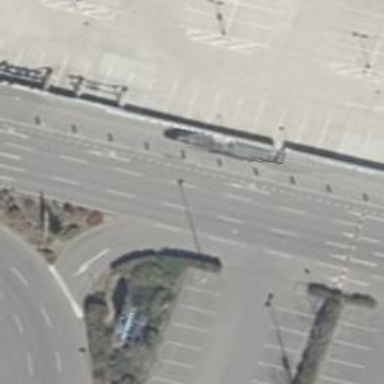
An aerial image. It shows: Asphalt road designated for service vehicles.